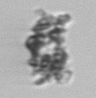
Label: detritus